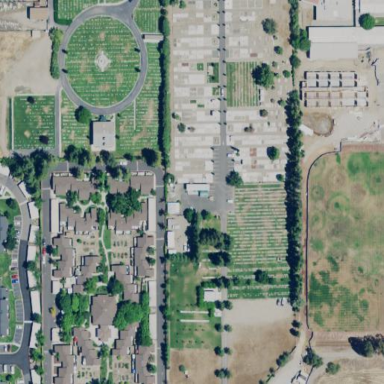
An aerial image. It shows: Cemetery.